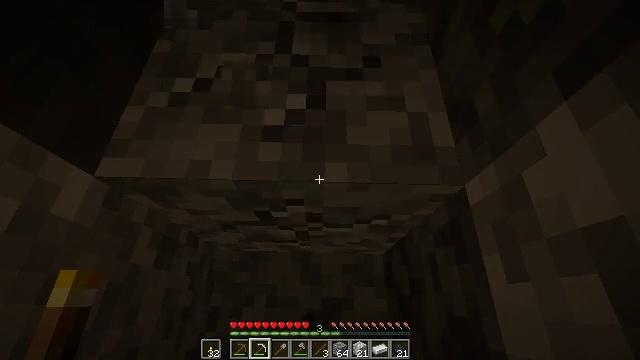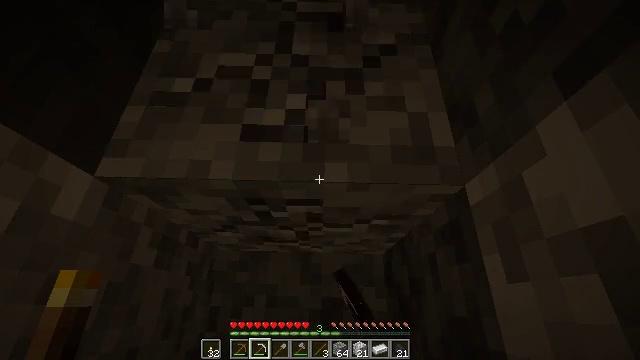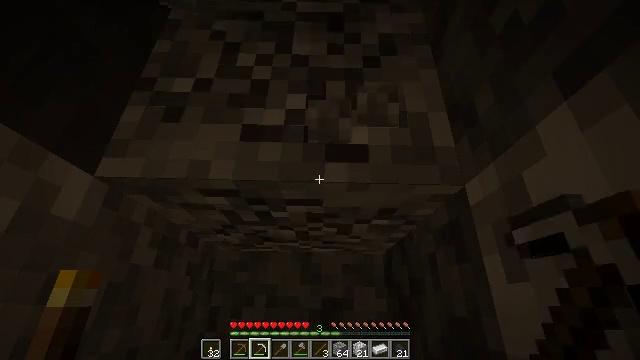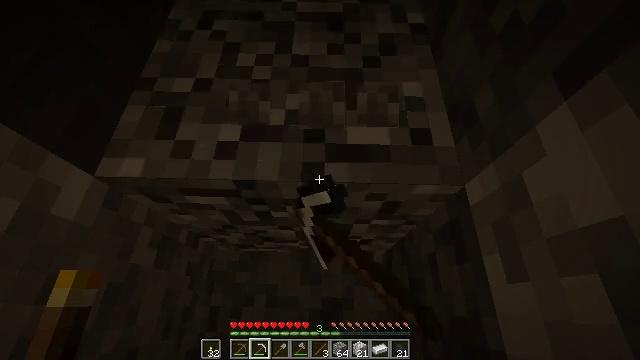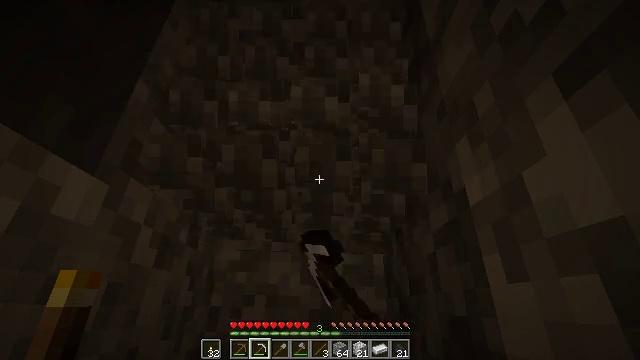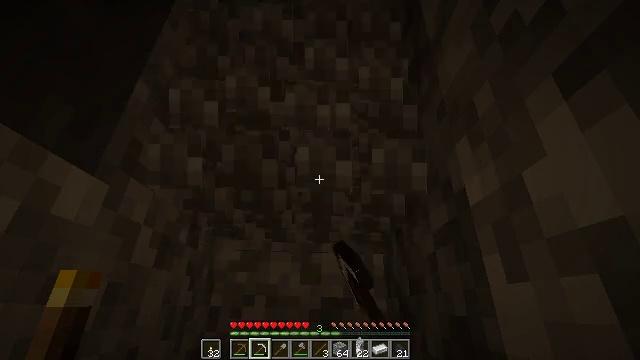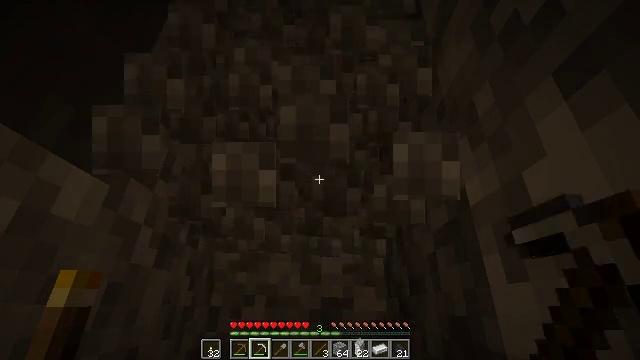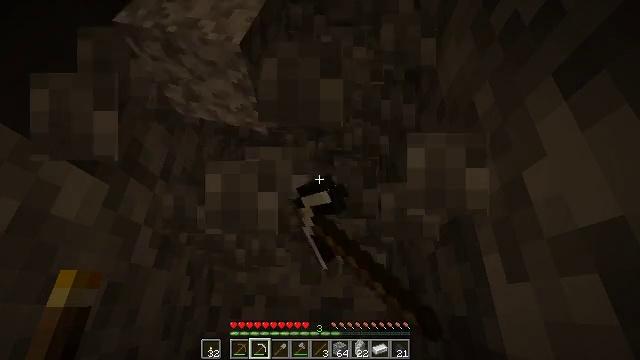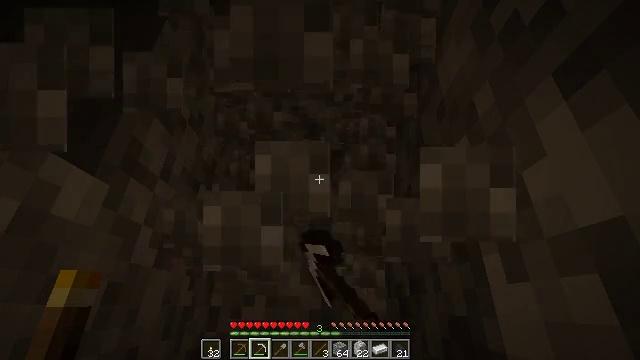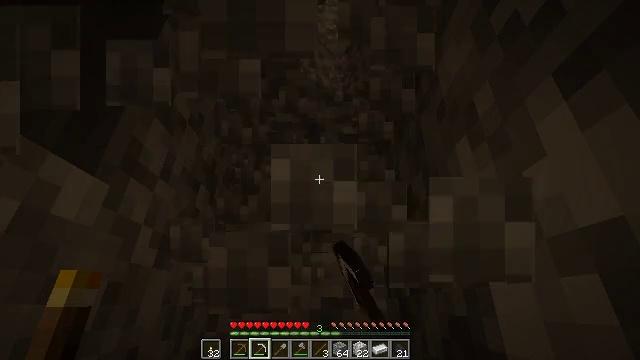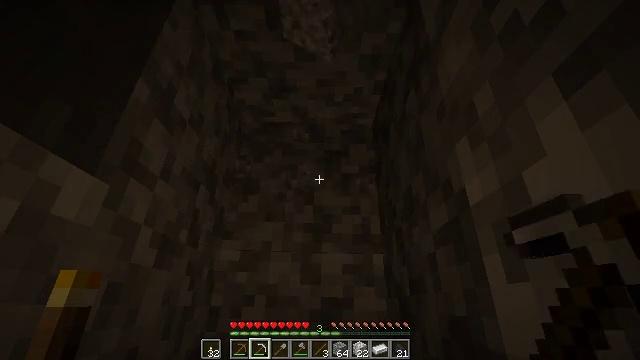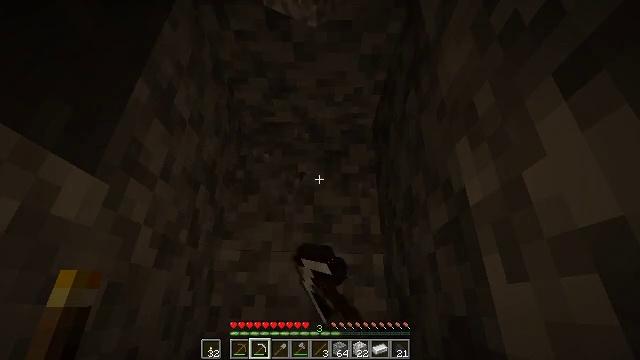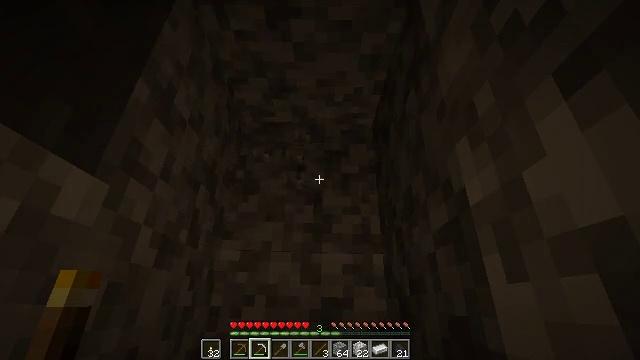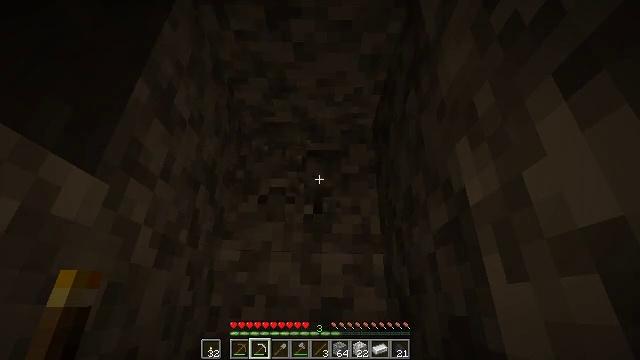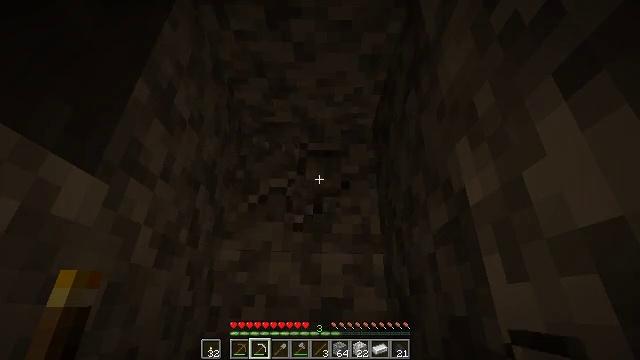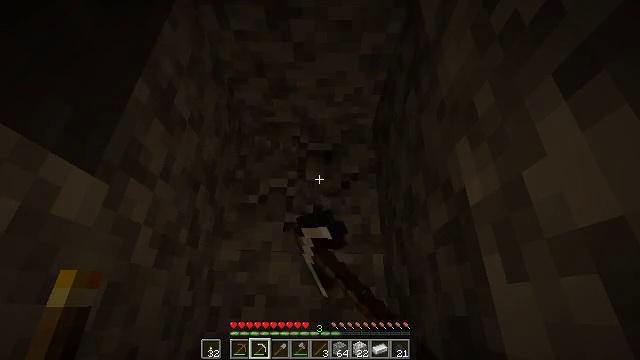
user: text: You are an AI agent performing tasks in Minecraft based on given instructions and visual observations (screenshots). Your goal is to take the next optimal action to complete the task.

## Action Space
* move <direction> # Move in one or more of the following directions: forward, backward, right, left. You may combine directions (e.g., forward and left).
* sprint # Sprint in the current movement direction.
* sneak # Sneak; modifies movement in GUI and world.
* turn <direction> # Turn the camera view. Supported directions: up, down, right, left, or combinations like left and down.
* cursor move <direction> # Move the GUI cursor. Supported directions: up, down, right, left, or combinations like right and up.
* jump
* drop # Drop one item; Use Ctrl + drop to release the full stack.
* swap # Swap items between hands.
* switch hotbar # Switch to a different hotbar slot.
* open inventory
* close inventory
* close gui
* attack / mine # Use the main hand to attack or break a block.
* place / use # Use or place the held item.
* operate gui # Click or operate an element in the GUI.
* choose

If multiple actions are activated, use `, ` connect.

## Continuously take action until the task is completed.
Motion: motion action
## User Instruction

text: Mine stone underground.
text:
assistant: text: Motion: attack / mine
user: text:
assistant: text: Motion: attack / mine
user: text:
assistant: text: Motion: attack / mine
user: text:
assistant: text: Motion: attack / mine
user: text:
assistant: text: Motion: attack / mine
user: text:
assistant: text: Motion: attack / mine
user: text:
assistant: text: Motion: attack / mine
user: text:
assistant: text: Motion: attack / mine
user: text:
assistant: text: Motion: attack / mine
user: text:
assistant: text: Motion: attack / mine
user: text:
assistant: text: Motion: attack / mine
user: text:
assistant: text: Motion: attack / mine
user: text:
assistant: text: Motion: attack / mine
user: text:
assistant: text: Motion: attack / mine
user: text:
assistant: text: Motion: attack / mine
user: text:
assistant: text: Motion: attack / mine
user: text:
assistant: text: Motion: attack / mine
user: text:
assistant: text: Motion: attack / mine
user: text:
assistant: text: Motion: move forward, attack / mine
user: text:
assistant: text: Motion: move forward, attack / mine
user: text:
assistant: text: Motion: move forward, attack / mine
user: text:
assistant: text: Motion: move forward, attack / mine
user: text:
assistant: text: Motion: move forward, attack / mine
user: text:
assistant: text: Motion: move forward, attack / mine
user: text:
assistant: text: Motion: attack / mine
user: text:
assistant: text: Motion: attack / mine
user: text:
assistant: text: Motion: attack / mine
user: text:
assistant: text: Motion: attack / mine
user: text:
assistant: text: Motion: attack / mine
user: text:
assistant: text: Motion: attack / mine